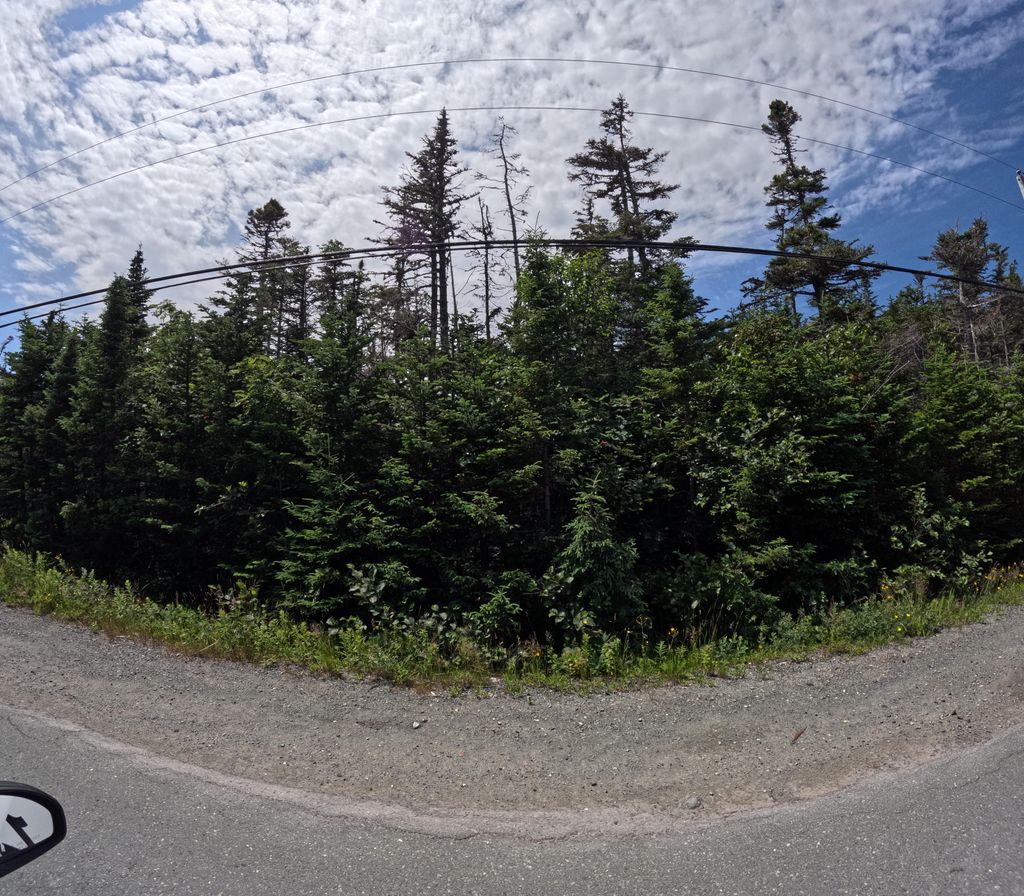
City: st_johns